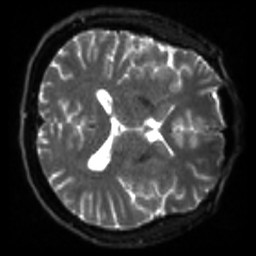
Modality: sbref
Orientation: axial
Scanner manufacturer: siemens
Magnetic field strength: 3 T
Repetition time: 4 s
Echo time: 0.0594 s